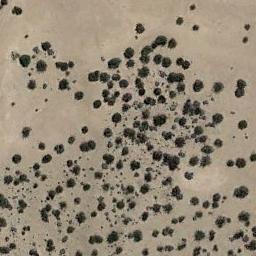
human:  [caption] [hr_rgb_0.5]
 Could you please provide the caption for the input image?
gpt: There are piles of grass in this jungle .

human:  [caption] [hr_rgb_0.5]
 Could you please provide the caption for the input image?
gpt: Chaparral is evenly distributed on the sand .

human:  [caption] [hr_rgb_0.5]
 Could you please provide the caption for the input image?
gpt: The chaparral is on the yellow desert .

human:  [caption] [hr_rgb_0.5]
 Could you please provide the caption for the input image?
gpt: A lot of dense green chaparrals grow in the desert .

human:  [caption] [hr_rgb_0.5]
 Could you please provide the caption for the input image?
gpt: The chaparral is denser below than above .